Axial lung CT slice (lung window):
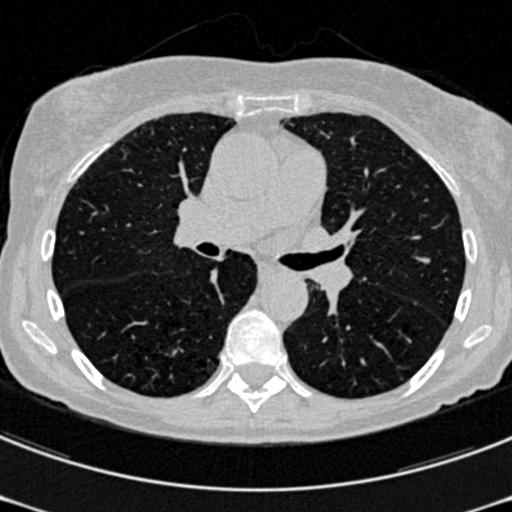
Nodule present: no